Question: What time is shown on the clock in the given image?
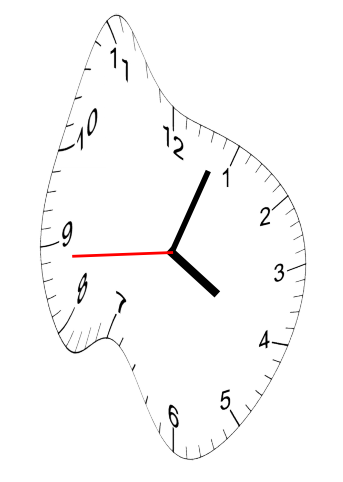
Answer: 04:03:44